Question: This is my print statement:
'''
printf("%d %f
",kPower, raisePower);
'''
This is my output:
'''
-4 0.000100
-3 0.001000
-2 0.010000
-1 0.100000
0 1.000000
1 10.000000
2 100.000000
3 <PHONE>
4 <PHONE>
'''
I want it to be printed like this:

So I made my positive values line up:
'''
-4 0.0
-3 0.0
-2 0.0
-1 0.1
0 1.0
1 10.0
2 100.0
3 1000.0
4 10000.0
'''
This is my new code so far:
'''
printf("%d %10.1f
",kPower, raisePower);
'''
I don't know, should I make a for loop to print each one (positive results vs negative result) in a different format?
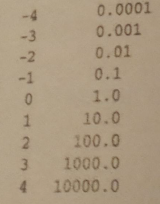
Answer: Try calculating the powers first using 'pow()' from 'math.h' and then:
You can use %10f to precede the number with blanks in the example total of 10 spaces:
'''
printf ("Preceding with blanks: %10f
", 10000.01);
'''
Source: <URL>